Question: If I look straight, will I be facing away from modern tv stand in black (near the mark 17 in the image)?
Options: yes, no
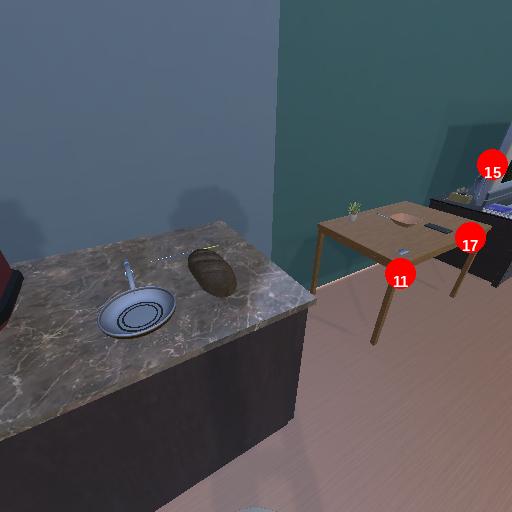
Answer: yes